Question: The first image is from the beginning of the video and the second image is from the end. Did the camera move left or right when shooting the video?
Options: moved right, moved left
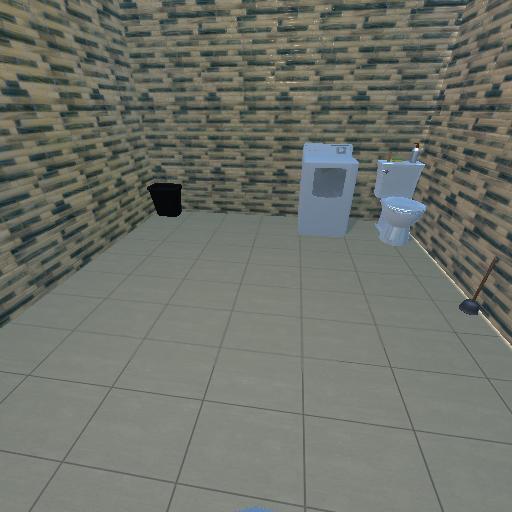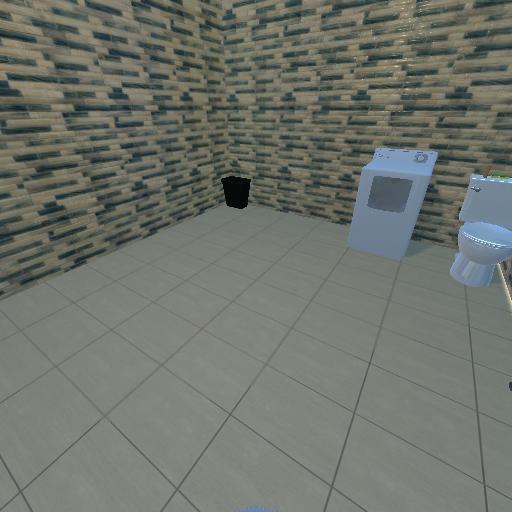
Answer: moved right